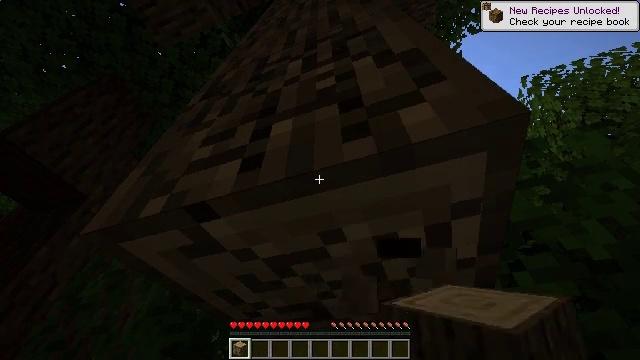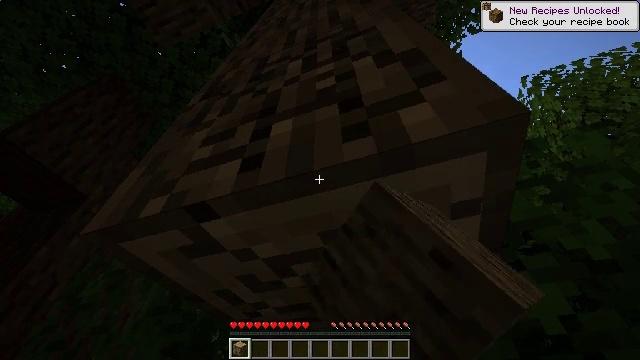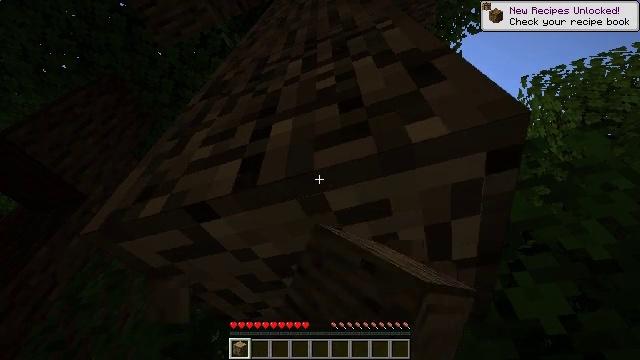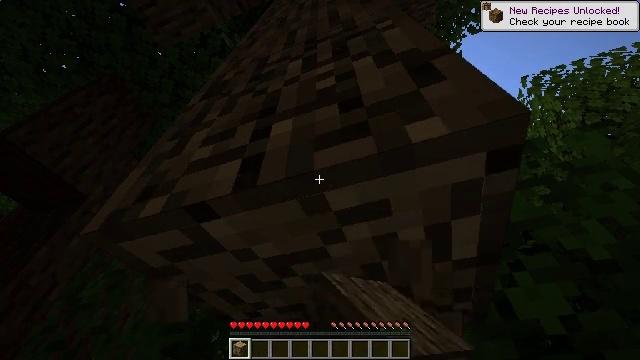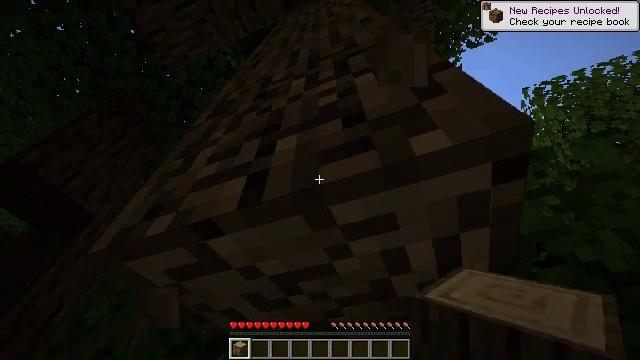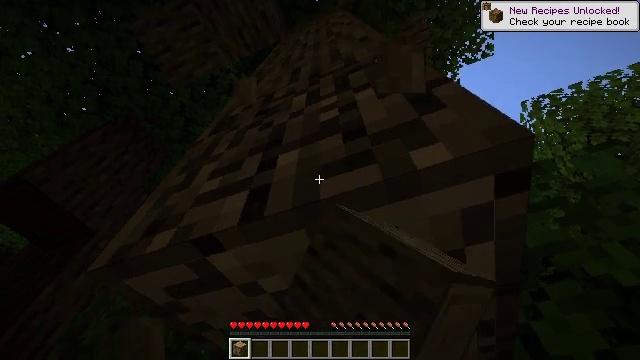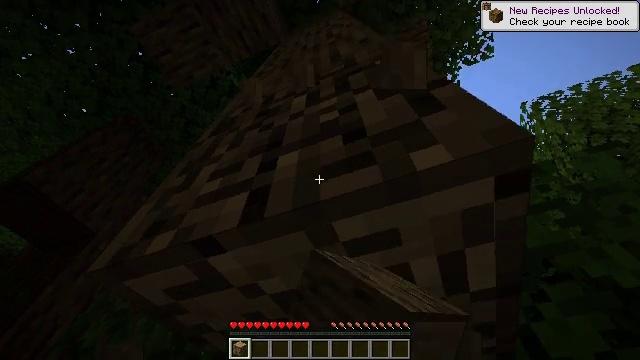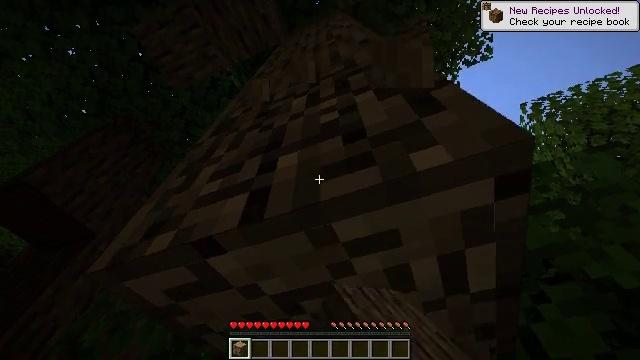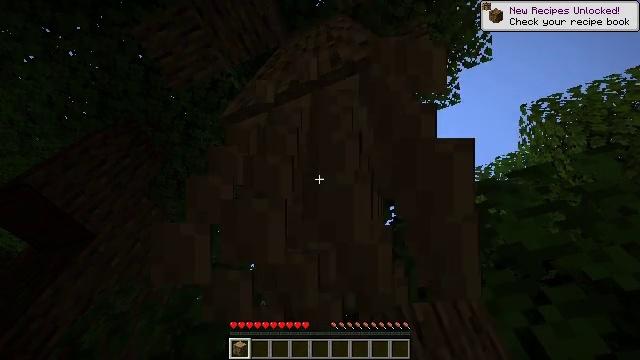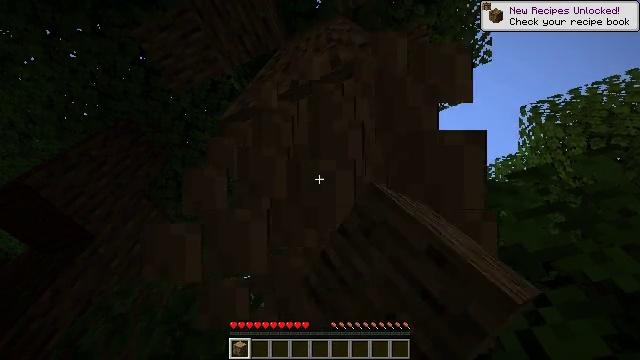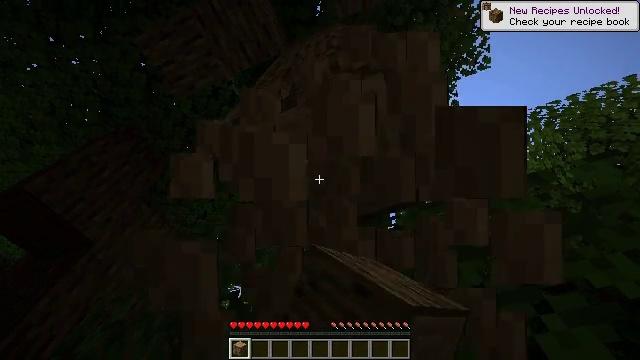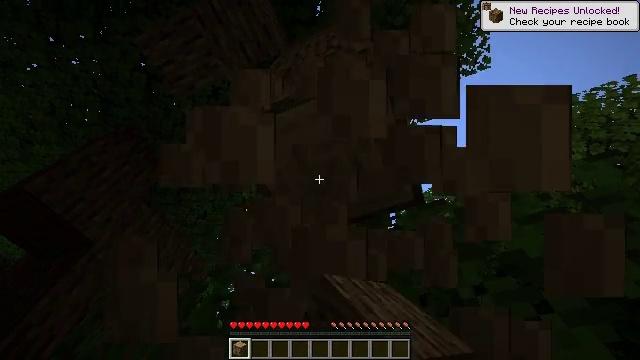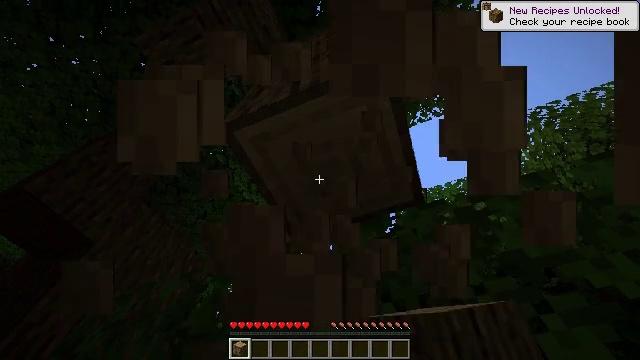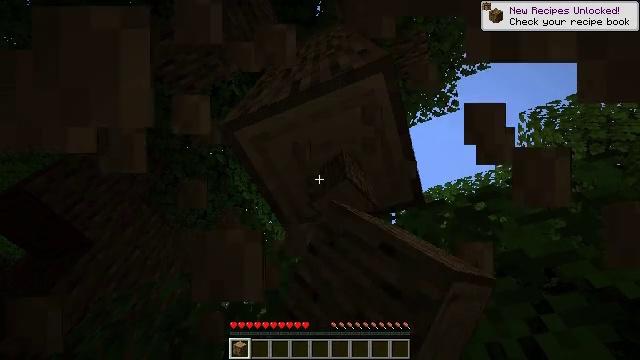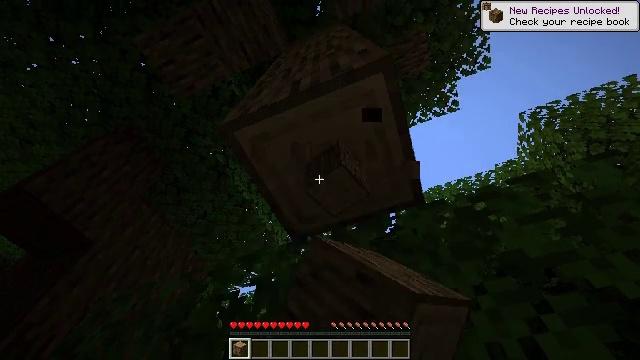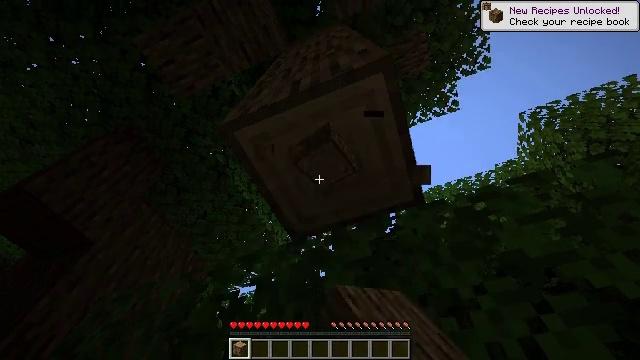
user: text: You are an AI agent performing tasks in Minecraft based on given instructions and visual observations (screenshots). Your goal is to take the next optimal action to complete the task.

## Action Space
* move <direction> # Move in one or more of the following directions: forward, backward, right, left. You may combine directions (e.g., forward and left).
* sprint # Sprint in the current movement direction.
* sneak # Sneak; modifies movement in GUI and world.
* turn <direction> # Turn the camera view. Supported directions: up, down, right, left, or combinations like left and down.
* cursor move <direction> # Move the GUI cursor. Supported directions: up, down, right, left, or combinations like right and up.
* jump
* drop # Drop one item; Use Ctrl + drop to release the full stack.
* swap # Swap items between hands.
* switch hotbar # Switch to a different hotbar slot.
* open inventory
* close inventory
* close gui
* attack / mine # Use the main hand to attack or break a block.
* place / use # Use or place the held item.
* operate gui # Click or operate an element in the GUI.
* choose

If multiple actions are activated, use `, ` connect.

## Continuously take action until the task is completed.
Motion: motion action
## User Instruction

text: Chop down the oak log.
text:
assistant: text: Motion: attack / mine
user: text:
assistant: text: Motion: attack / mine
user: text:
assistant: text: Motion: attack / mine
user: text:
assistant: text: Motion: turn left and up, attack / mine
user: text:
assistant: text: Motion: turn up, attack / mine
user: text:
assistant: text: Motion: attack / mine
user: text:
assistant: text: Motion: attack / mine
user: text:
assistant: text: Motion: attack / mine
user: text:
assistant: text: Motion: attack / mine
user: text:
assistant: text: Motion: turn up, attack / mine
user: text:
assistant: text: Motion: attack / mine
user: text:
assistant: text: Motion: attack / mine
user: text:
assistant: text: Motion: attack / mine
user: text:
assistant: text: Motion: attack / mine
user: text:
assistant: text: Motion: attack / mine
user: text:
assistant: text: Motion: attack / mine
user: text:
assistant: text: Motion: attack / mine
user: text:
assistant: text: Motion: turn up, attack / mine
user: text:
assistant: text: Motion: turn up, attack / mine
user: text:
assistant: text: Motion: attack / mine
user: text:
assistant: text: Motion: attack / mine
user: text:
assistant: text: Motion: attack / mine
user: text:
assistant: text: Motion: attack / mine
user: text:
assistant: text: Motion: attack / mine
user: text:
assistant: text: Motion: attack / mine
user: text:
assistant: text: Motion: attack / mine
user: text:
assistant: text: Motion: attack / mine
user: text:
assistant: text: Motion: attack / mine
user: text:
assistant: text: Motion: attack / mine
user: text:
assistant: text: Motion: attack / mine